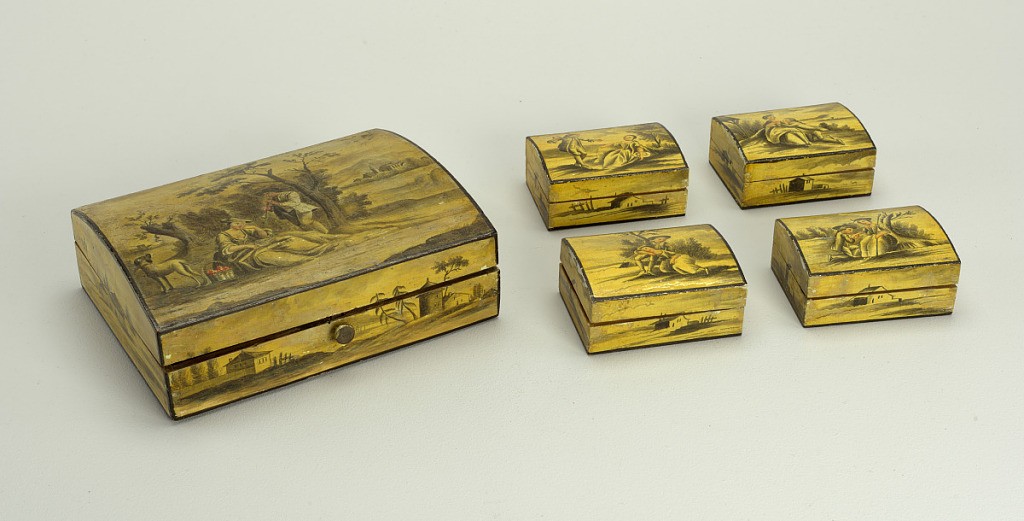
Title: Box
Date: late 18th century
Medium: Wood, painted
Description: Box for card game